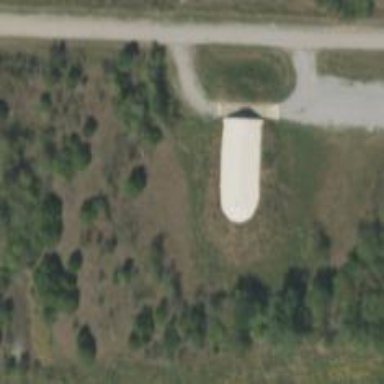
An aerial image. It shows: Military bunker.